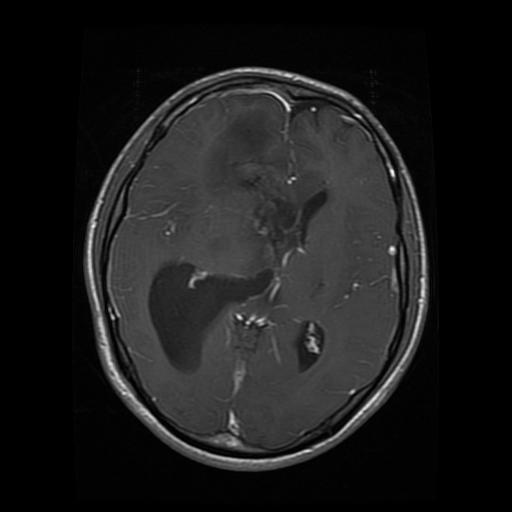
Label: glioma